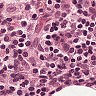
Metastatic tissue present: no